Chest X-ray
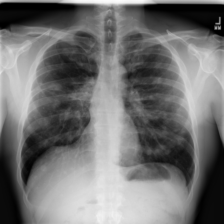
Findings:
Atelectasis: negative
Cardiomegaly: negative
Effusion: negative
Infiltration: negative
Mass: positive
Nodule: negative
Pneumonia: negative
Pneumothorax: negative
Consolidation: negative
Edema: negative
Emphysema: negative
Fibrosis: negative
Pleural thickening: negative
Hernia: negative